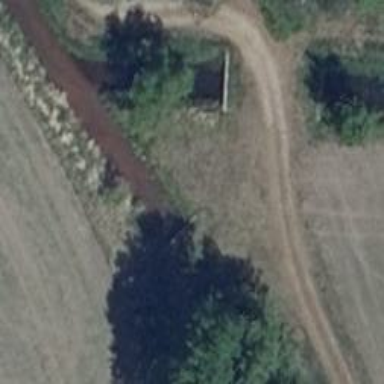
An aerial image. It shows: Culvert tunnel.